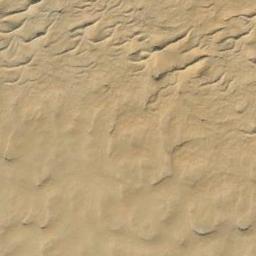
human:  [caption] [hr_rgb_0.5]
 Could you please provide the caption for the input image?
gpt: The desert has yellow sand and some dunes of different types .

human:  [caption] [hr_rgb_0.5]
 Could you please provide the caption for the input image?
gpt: There are many lines in the desert .

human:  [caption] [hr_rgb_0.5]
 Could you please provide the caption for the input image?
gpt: This is a yellow desert with wavy stripes .

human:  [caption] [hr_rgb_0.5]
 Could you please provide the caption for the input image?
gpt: The desert is full of white sand .

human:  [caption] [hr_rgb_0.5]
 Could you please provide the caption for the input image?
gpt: A yellow desert with many stripes .